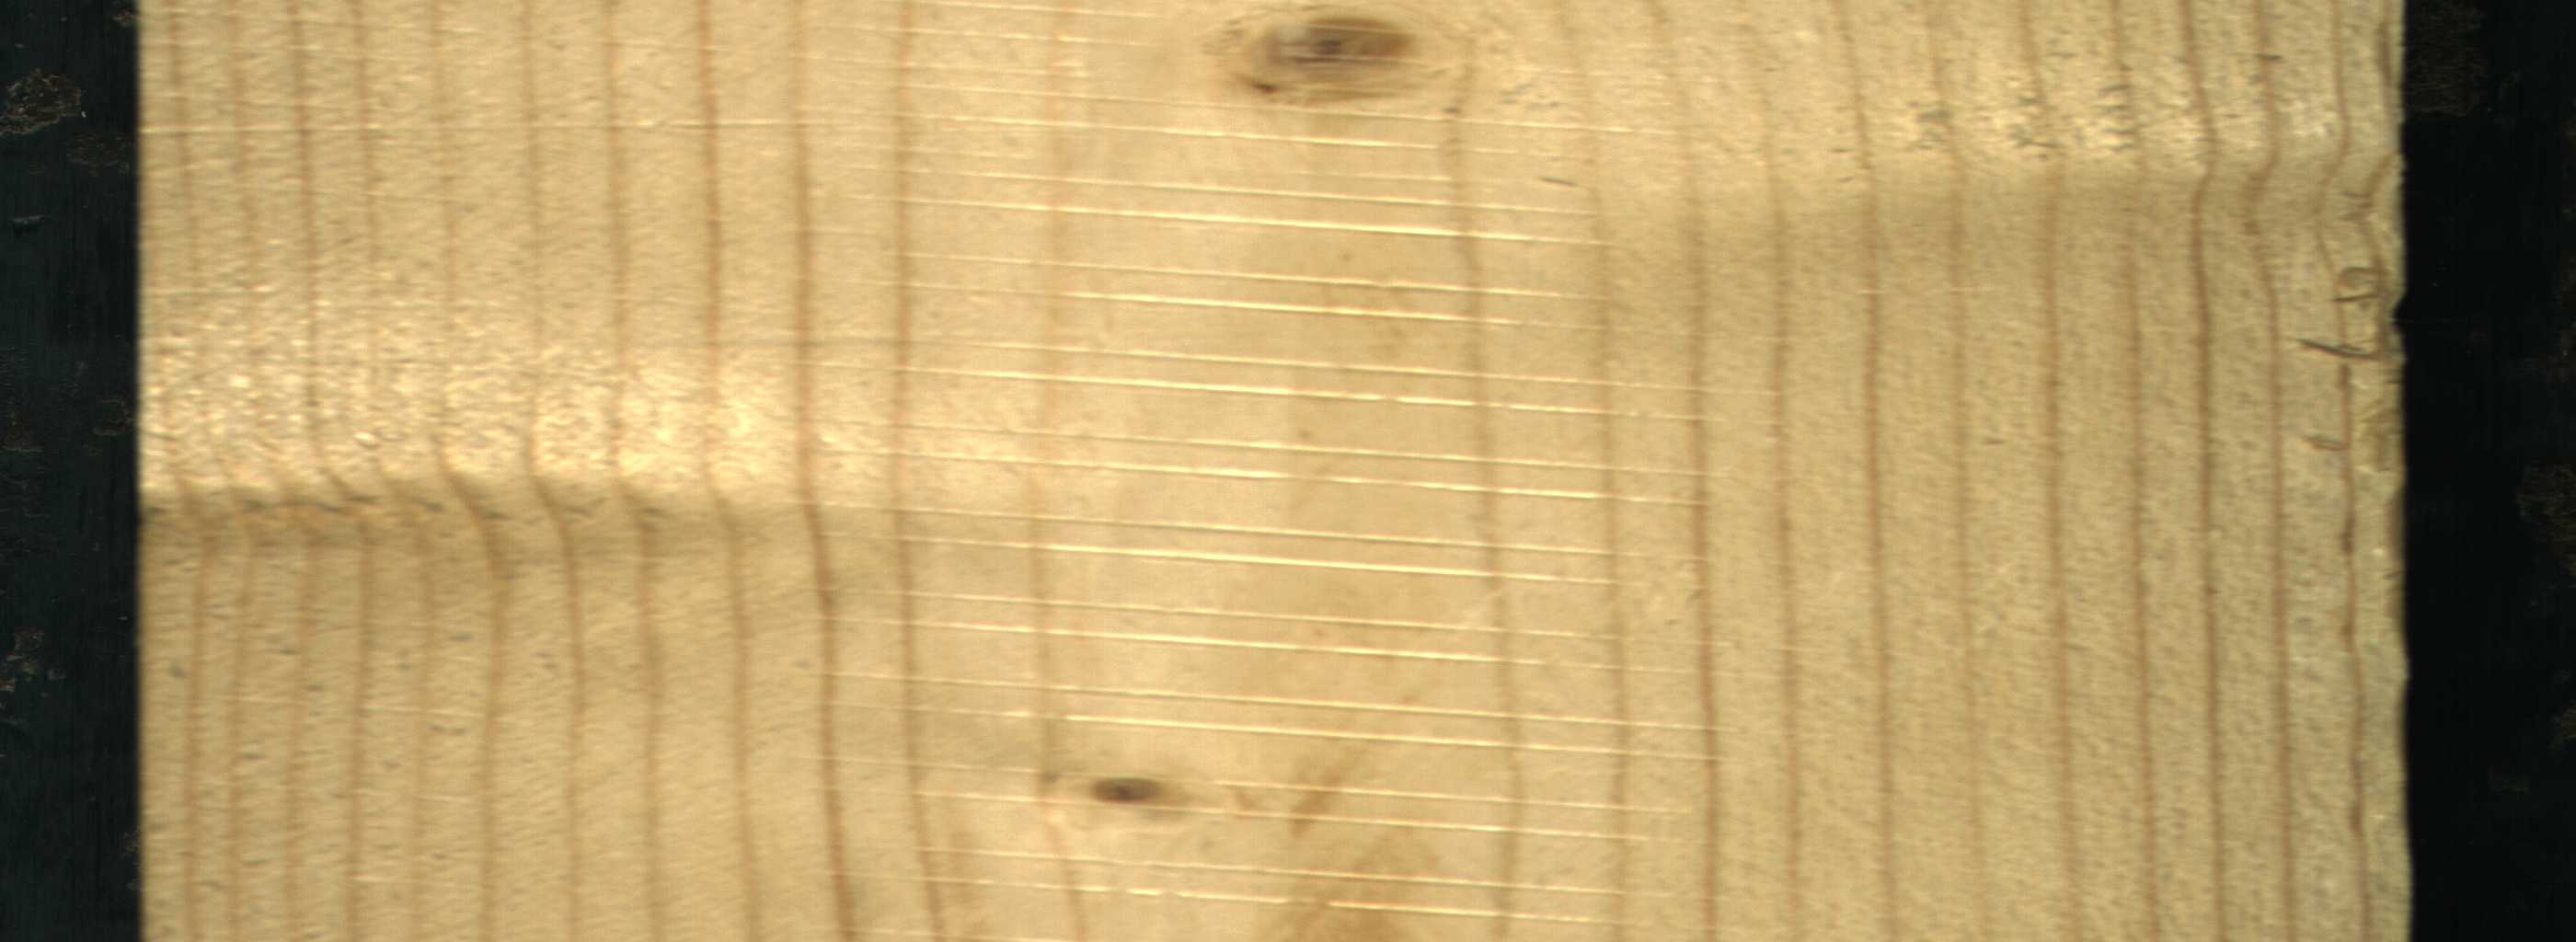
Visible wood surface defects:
Live_Knot
Live_Knot